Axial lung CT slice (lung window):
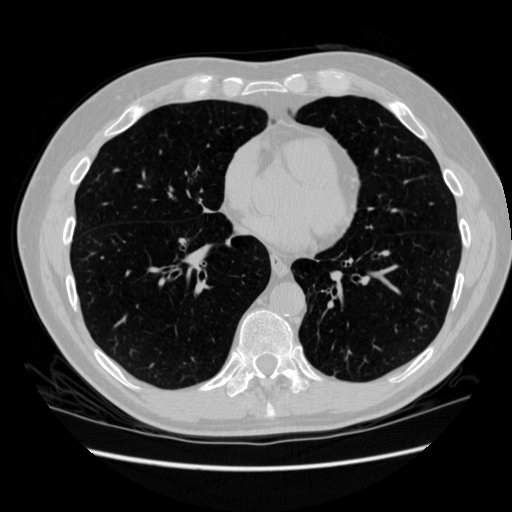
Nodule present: no